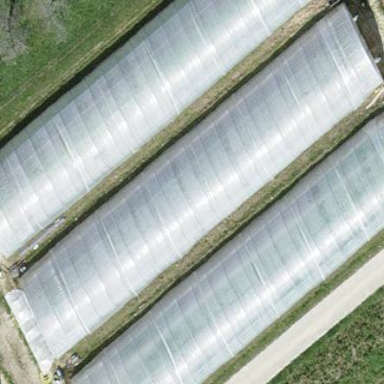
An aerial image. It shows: Greenhouse used for horticulture.